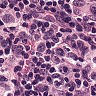
Metastatic tissue present: yes